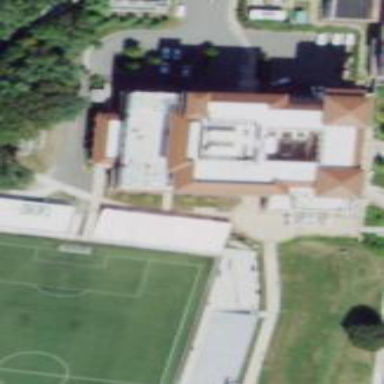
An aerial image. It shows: View of university building.